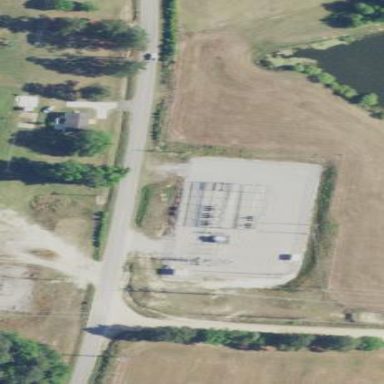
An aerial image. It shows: There is distribution substation enclosed by fence.